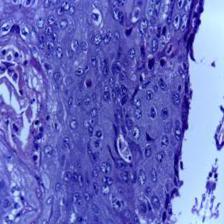
Diagnosis: OSCC